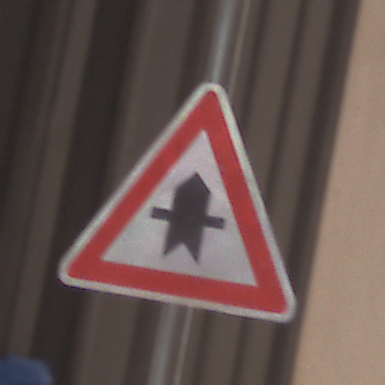
Verkehrszeichen: Vorfahrt
Umgebung: Outdoor, Urban
Tageszeit: Midday
Wetter: PartlyCloudy
Licht: Natural
Jahreszeit: NotSpecified
Kontrast: MediumContrast